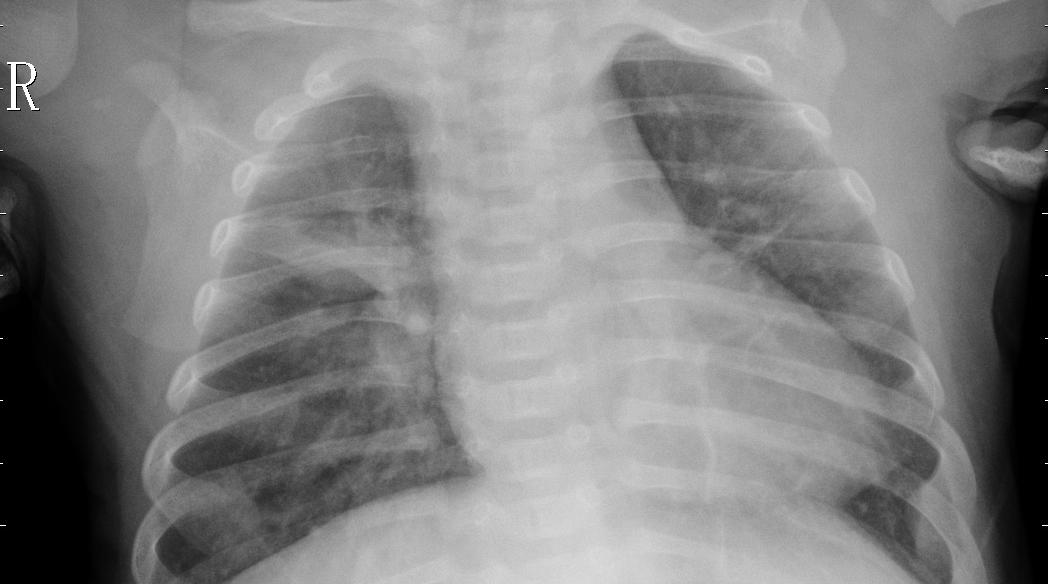
Diagnosis: PNEUMONIA